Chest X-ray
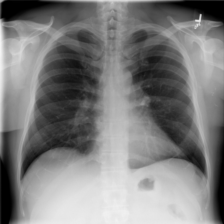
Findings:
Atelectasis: negative
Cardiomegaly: negative
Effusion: negative
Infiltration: negative
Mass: negative
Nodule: positive
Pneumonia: negative
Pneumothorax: negative
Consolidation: negative
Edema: negative
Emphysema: negative
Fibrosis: negative
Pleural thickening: negative
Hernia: negative